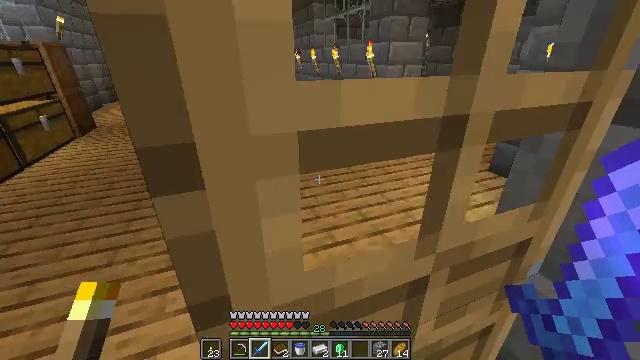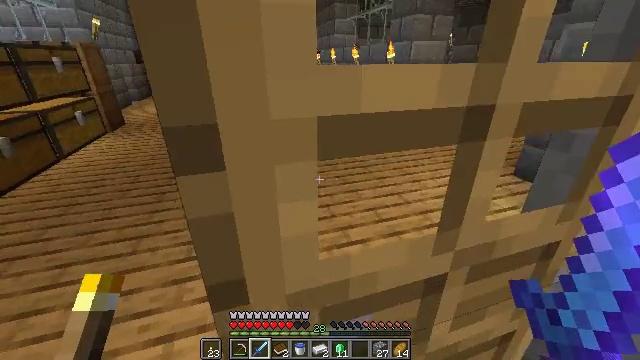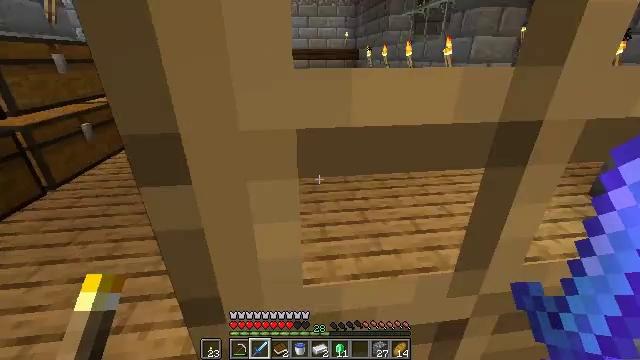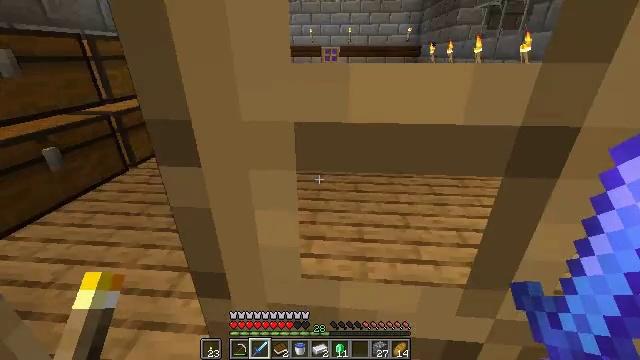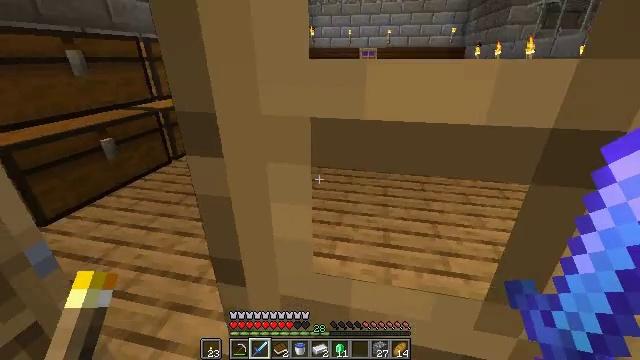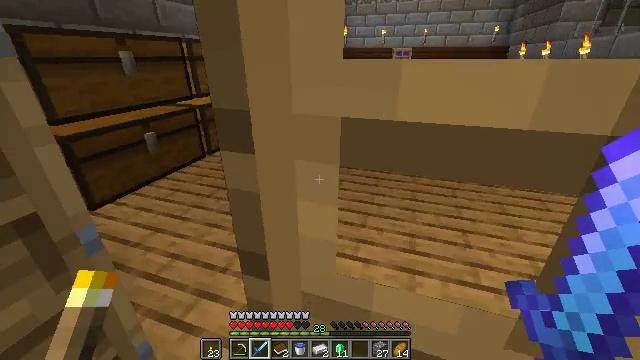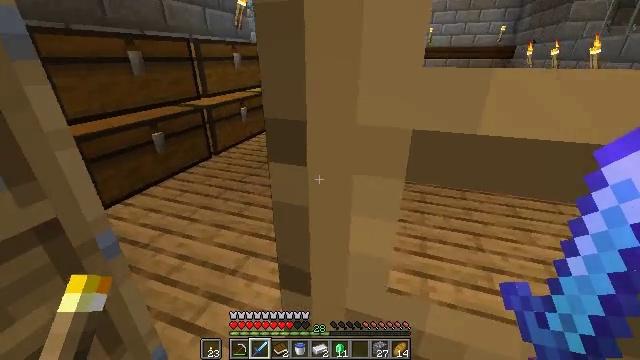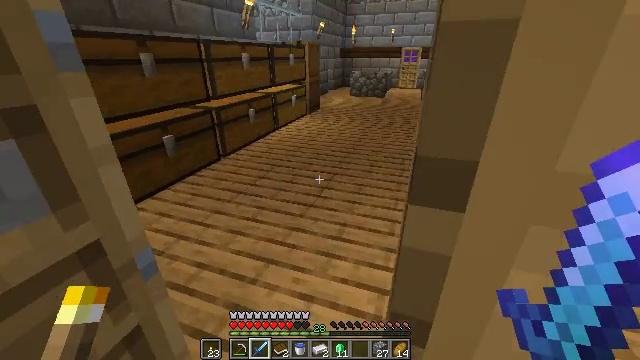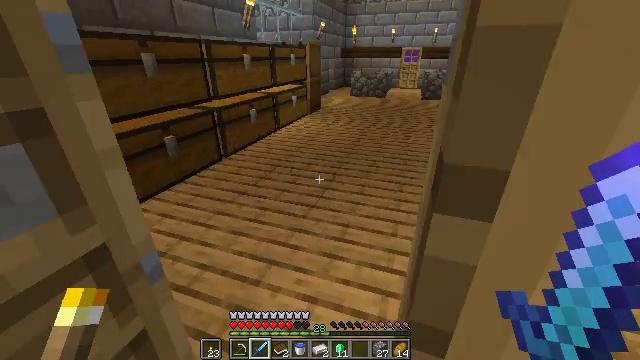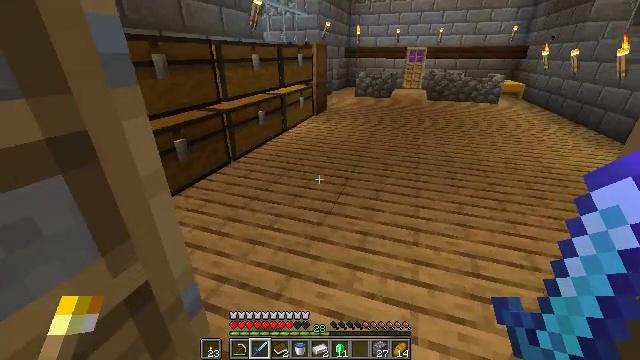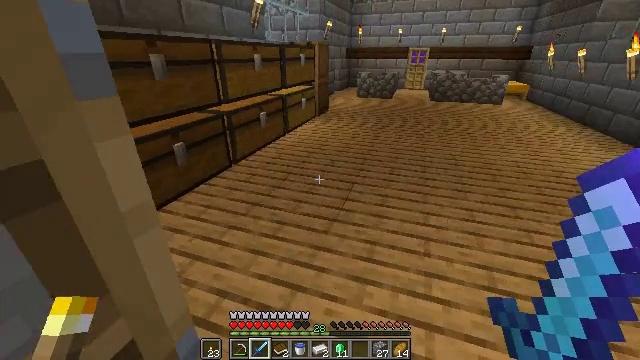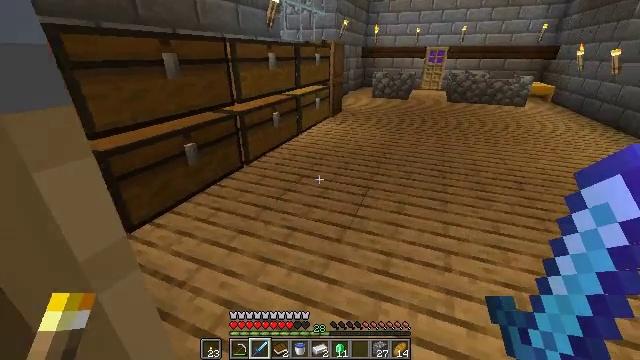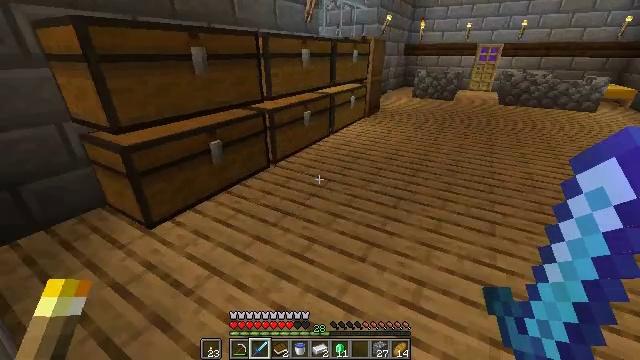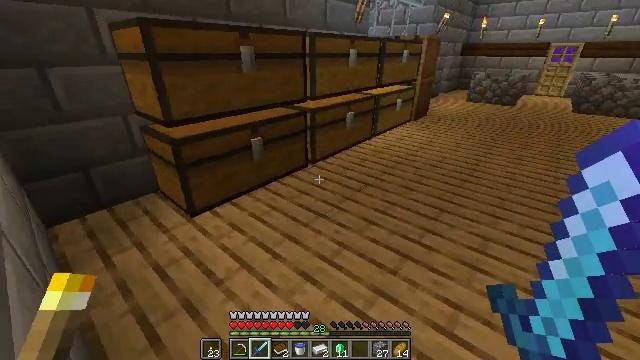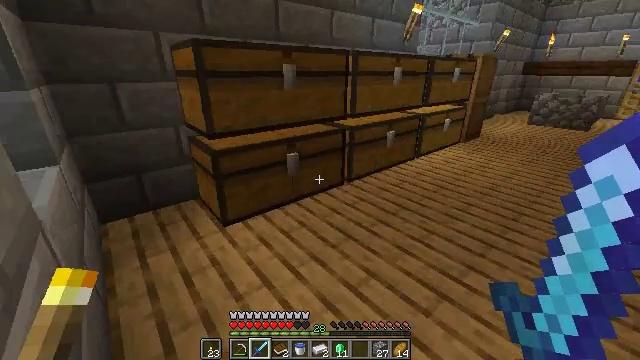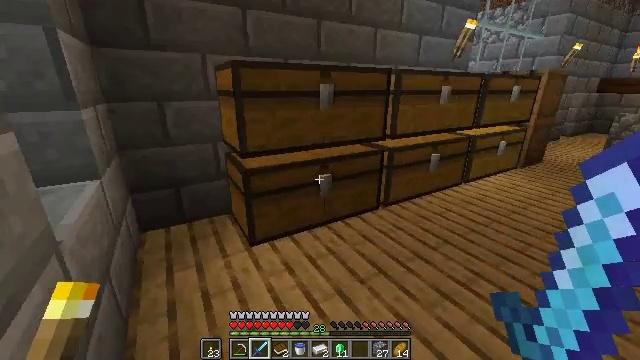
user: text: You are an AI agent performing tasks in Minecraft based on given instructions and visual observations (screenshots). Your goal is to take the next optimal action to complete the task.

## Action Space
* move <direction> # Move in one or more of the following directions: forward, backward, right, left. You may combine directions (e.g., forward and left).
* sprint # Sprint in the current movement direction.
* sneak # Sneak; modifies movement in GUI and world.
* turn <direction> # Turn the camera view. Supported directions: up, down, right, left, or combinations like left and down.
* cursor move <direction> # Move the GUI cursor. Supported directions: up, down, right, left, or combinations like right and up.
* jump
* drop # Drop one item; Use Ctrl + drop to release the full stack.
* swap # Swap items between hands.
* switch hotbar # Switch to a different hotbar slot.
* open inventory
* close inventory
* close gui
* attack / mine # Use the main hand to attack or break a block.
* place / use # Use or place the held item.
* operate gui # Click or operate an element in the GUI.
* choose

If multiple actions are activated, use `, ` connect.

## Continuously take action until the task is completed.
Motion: motion action
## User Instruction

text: Craft a map in the crafting table with paper and a compass.
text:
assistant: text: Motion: move forward, turn left
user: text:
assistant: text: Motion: move forward, turn left
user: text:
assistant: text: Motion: move forward, turn left
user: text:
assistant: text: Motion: move forward, turn left
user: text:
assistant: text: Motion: move forward, turn left
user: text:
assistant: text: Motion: move forward and move left
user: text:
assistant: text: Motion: move forward and move left
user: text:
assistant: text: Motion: move forward and move left
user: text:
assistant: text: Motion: move forward
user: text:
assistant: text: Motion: move forward
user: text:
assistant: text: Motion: move forward, turn left
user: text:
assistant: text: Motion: move forward, turn left
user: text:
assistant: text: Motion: move forward, turn left
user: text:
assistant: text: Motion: move forward, turn left and up
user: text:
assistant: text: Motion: move forward, turn left and up
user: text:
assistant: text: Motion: move forward, turn left and up
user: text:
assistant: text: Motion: move forward, turn left and up
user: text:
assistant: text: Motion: move forward, turn left
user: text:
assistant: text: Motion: no_op
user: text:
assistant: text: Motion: use / place
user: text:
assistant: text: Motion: use / place
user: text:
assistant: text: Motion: use / place
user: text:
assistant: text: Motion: no_op
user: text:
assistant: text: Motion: no_op
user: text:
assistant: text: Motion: open gui
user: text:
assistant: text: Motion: no_op
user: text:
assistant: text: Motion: no_op
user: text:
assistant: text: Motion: no_op
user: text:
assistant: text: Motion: no_op
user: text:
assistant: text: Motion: no_op